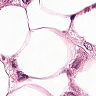
Metastatic tissue present: yes